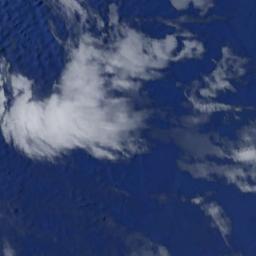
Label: cloud